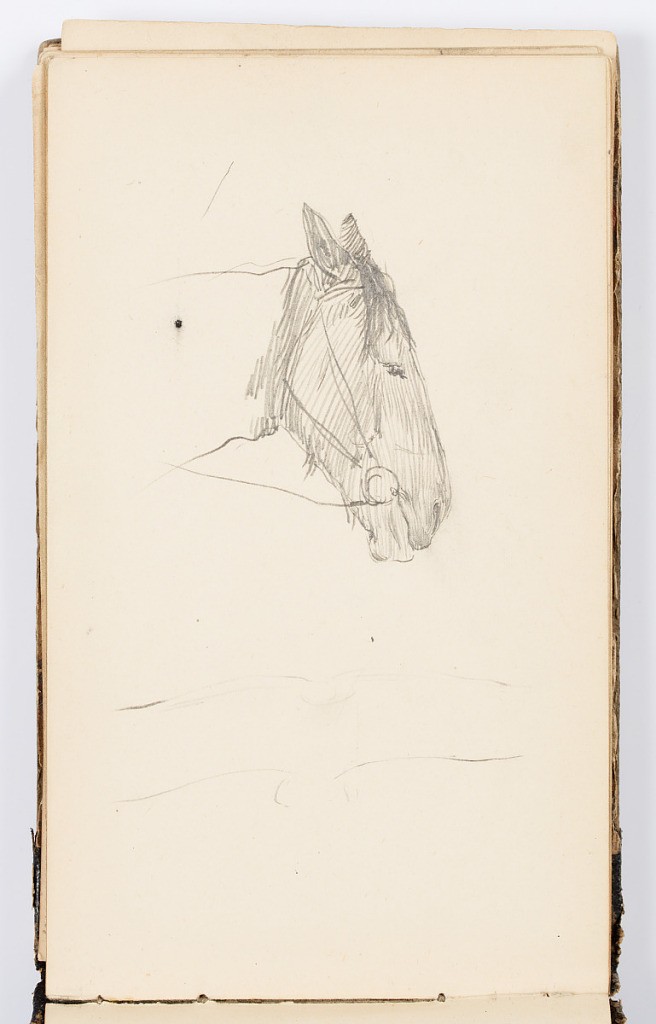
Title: Sketchbook Page
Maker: Kenyon Cox, American, 1856–1919
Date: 1875
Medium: Graphite on paper
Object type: Sketchbook folio
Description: Sketch of a horse's head.